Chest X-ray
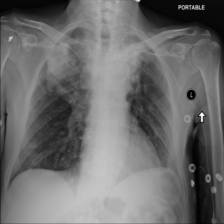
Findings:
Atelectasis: negative
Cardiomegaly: negative
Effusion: negative
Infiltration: negative
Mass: negative
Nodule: negative
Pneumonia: negative
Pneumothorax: negative
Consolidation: negative
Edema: negative
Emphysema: negative
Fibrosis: negative
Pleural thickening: negative
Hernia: negative